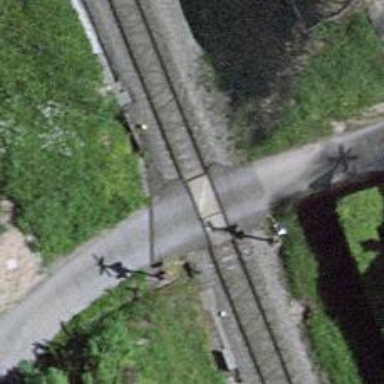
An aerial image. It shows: Level crossing along the railway.